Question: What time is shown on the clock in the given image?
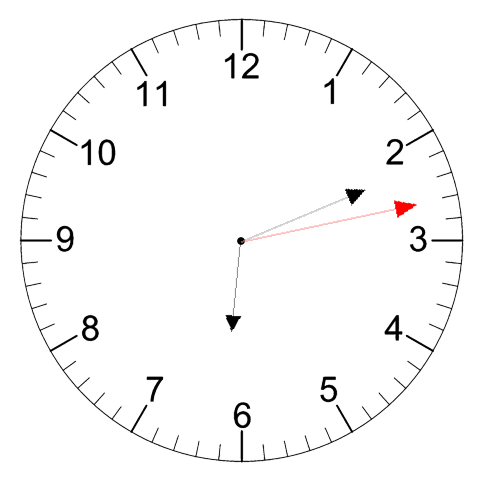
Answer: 06:11:13